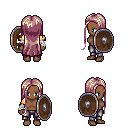
a pixel art fantasy rpg character, female body template, human, dark skin, gold arm armor, metal pants, white blonde extra-long hairstyle, white cloth bandages, shield, four views (front, back, left, right), 2x2 character sprite sheet, small pixel art, hard edges, no anti-aliasing